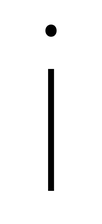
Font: Roboto_Condensed_Thin